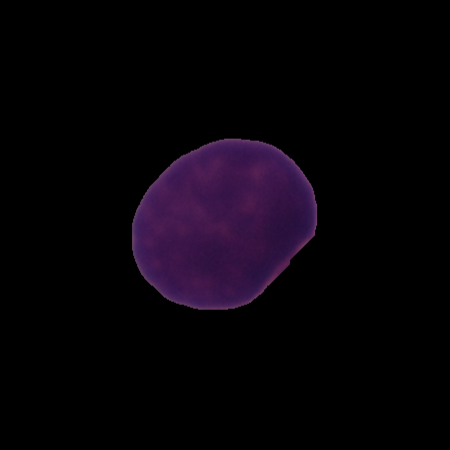
Label: healthy